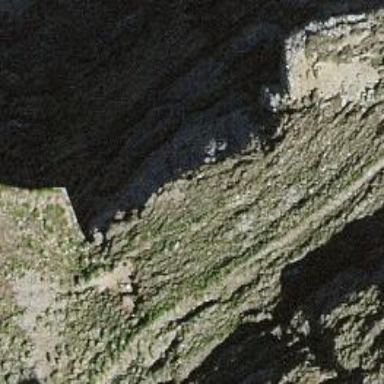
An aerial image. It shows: Natural cliff.